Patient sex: M
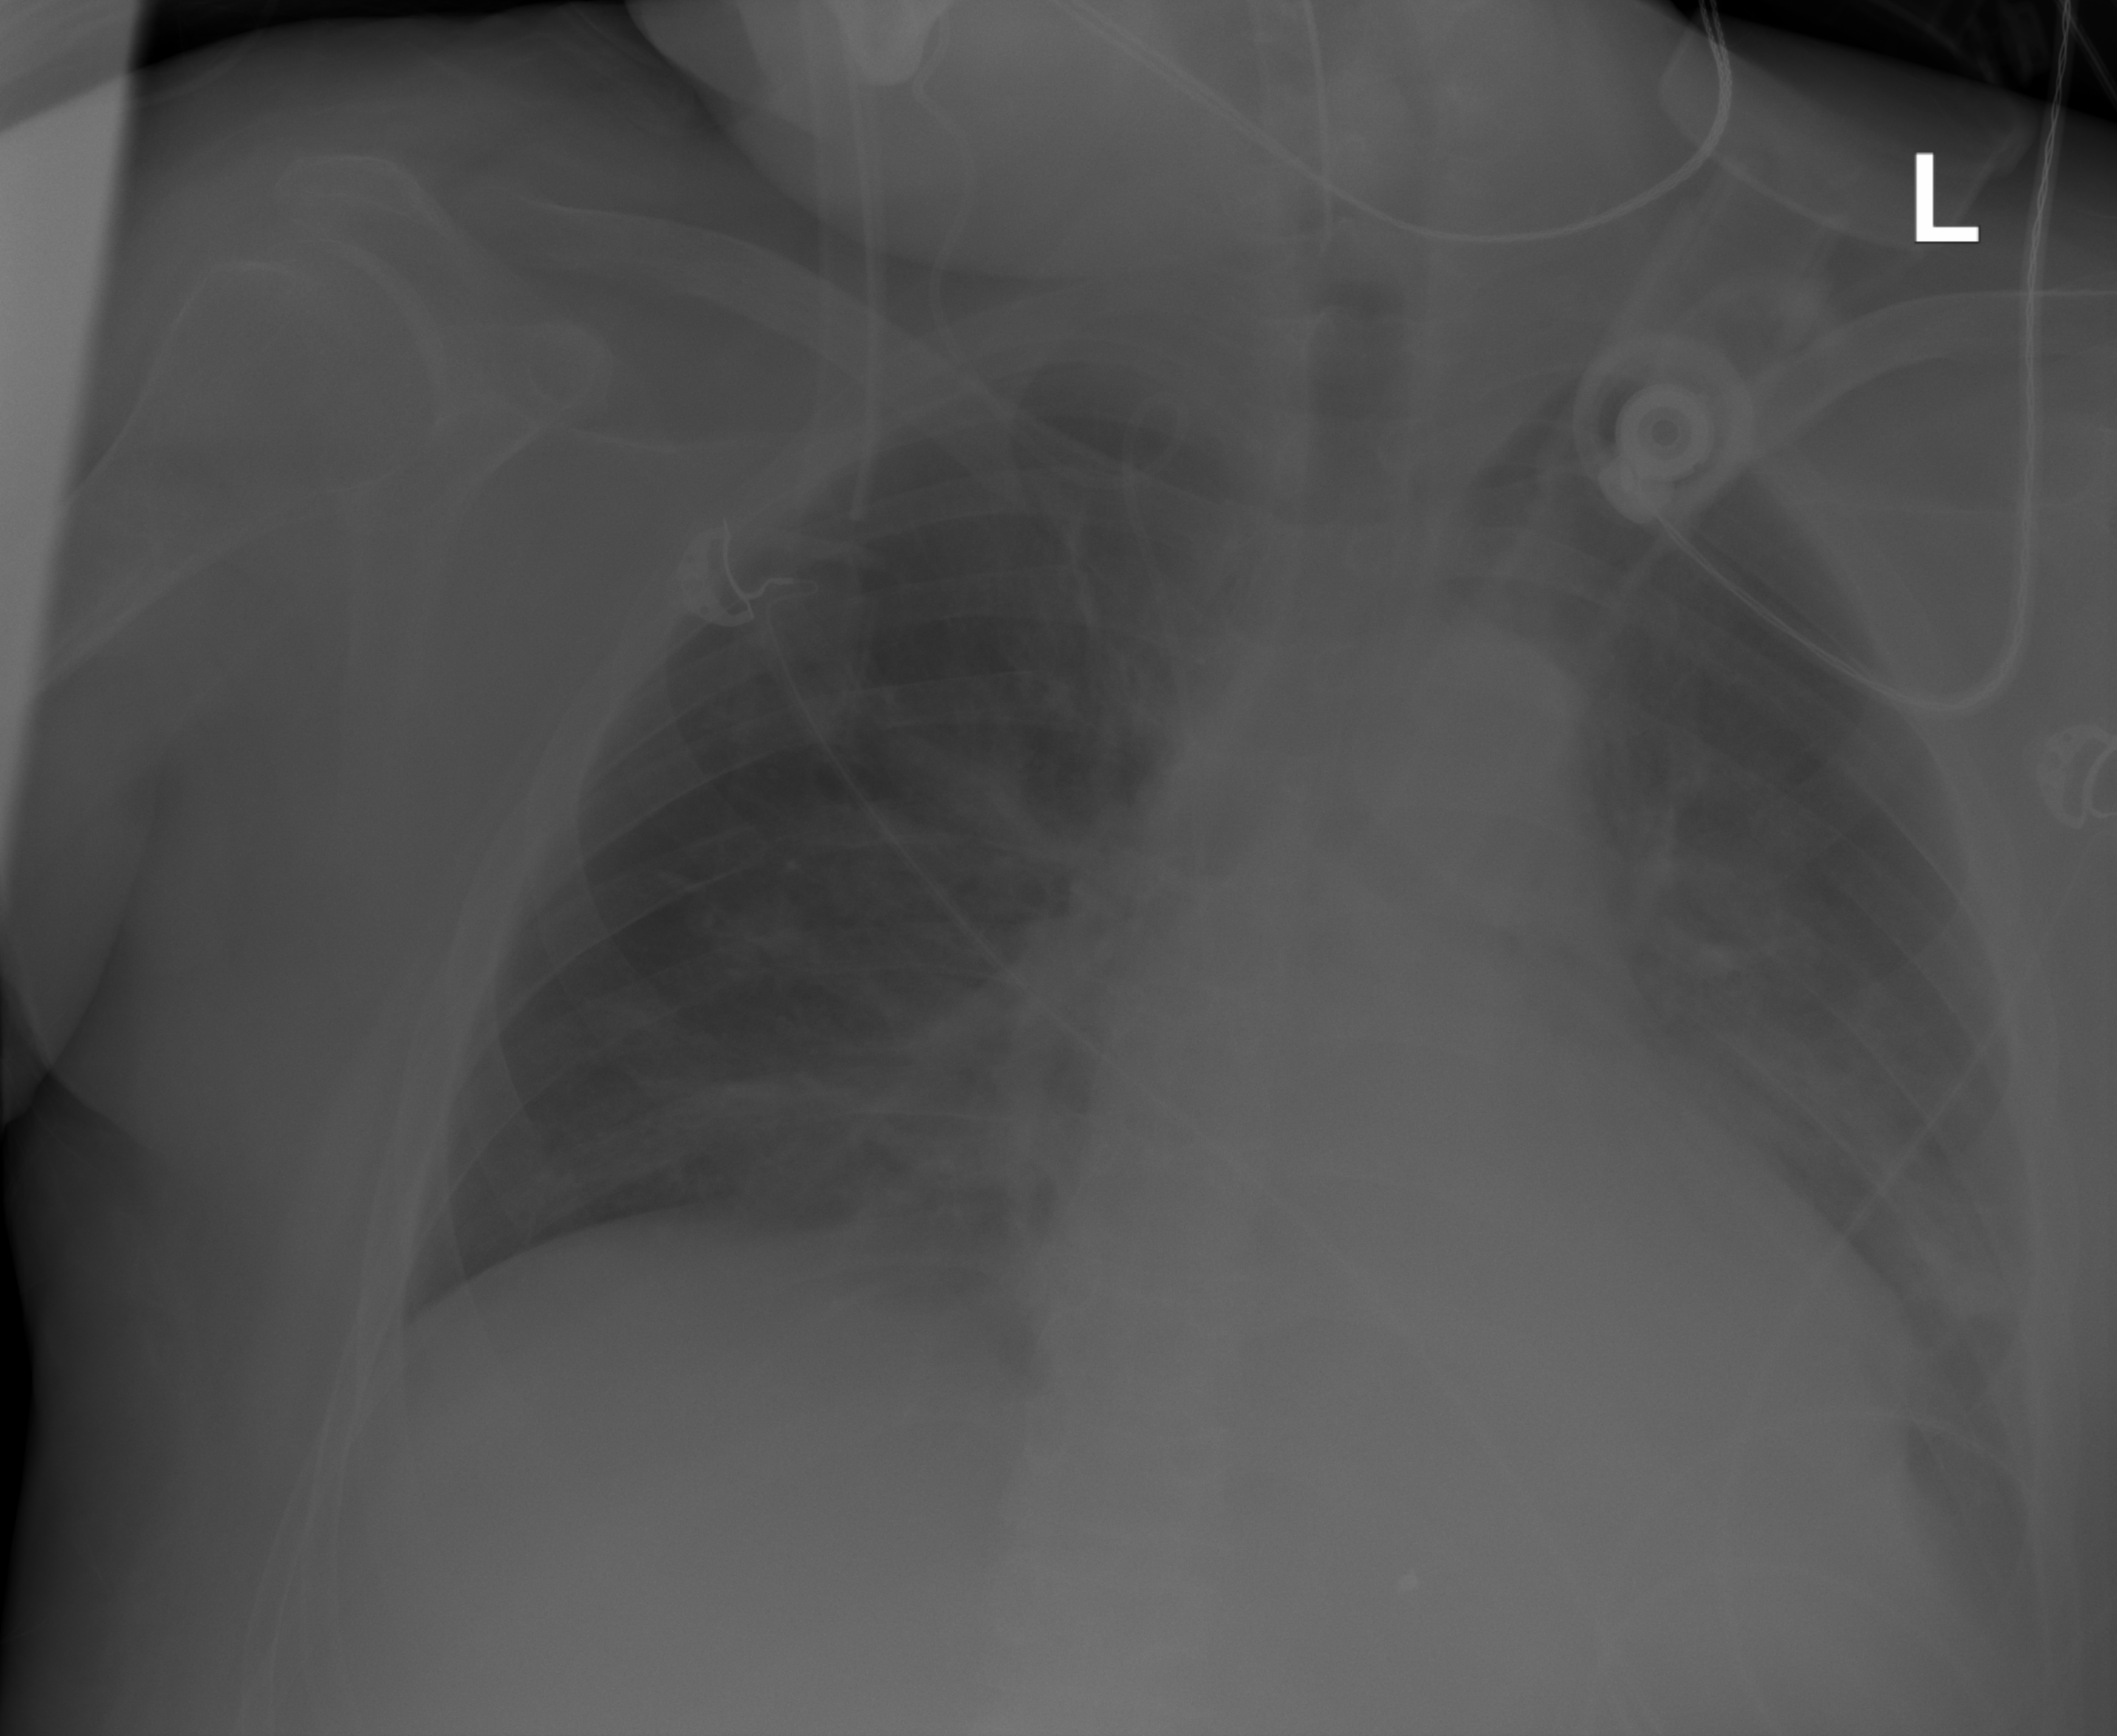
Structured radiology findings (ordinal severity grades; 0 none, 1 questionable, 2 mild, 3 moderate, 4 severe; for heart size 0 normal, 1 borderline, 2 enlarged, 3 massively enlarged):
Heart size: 2
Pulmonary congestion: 2
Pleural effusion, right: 0
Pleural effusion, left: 2
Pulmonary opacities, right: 0
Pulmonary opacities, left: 2
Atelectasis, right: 2
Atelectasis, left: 2